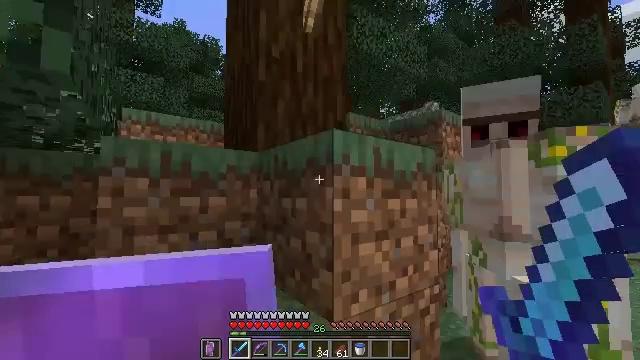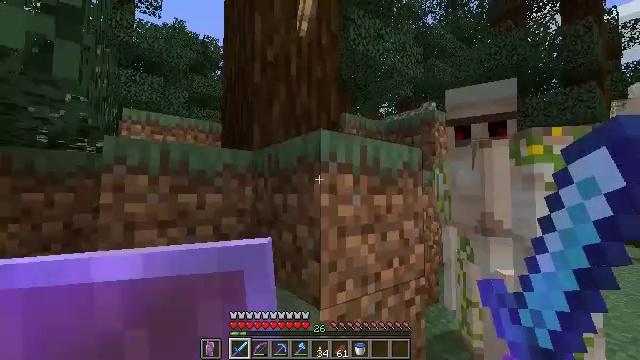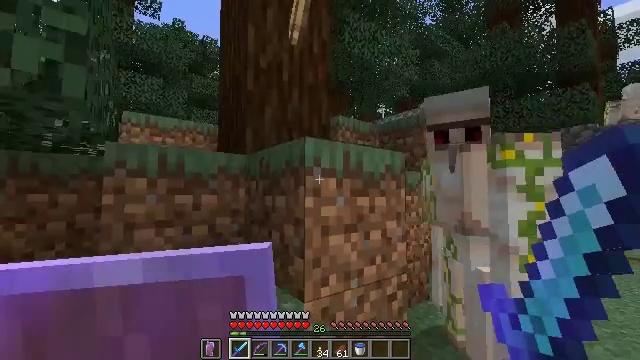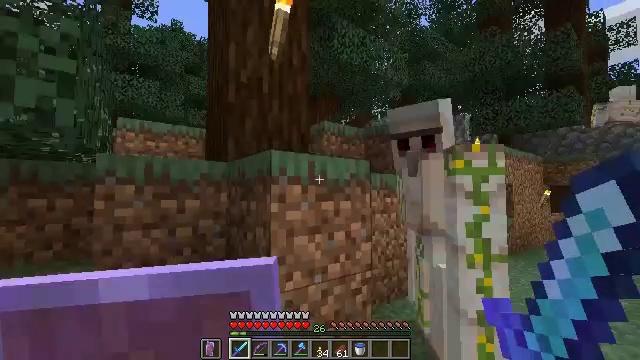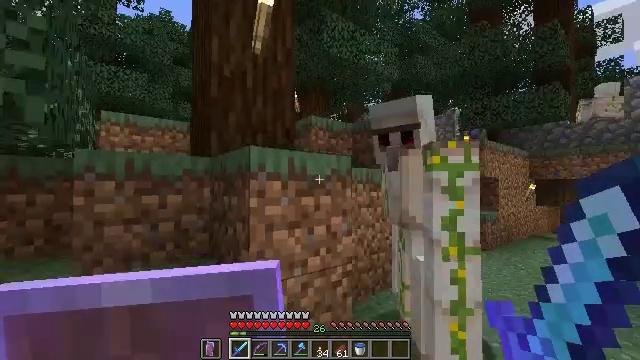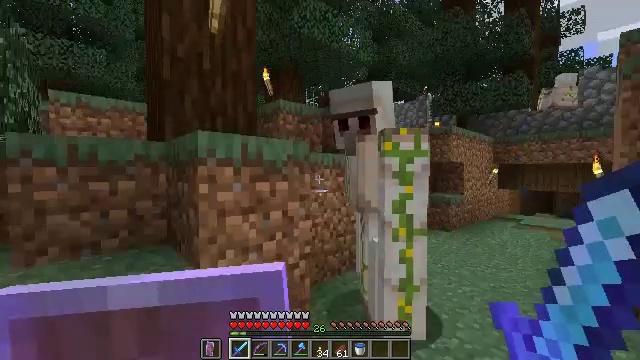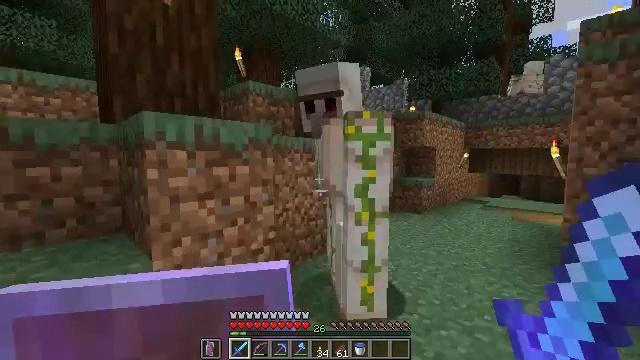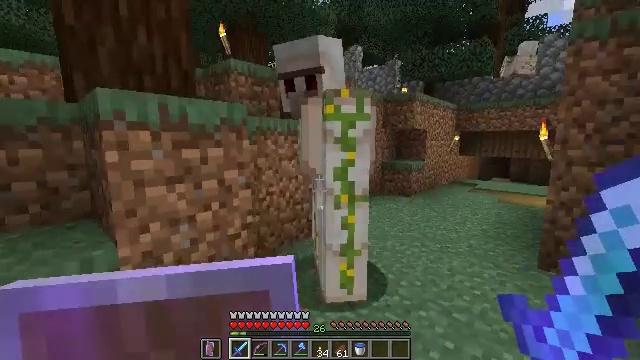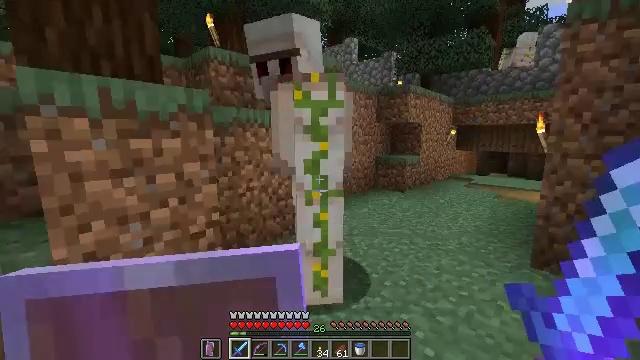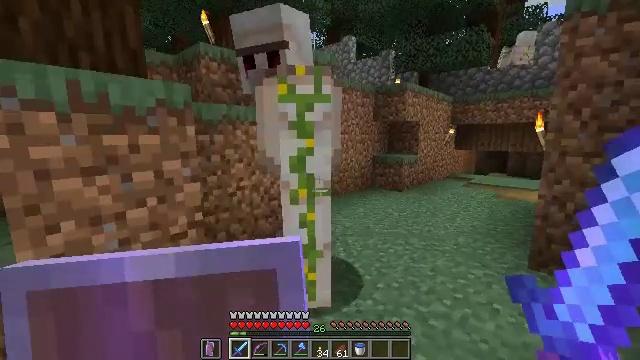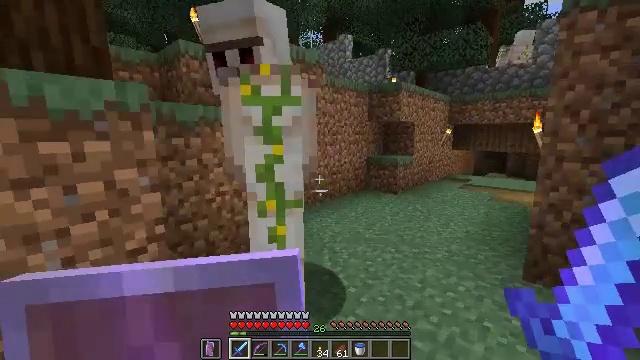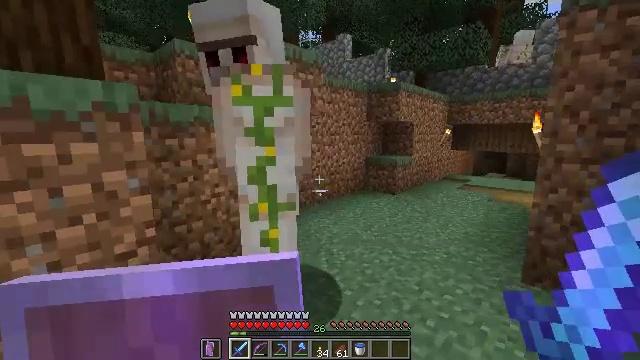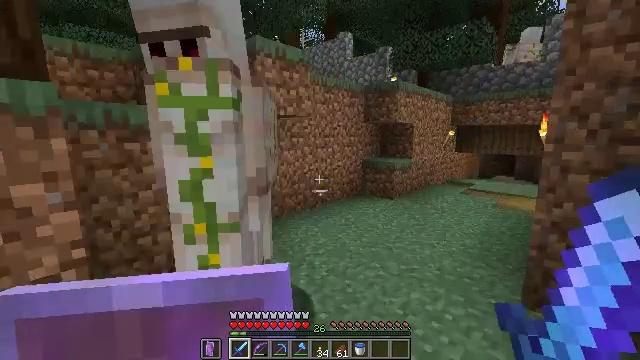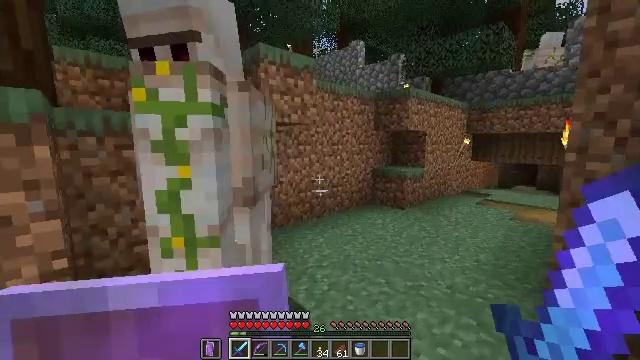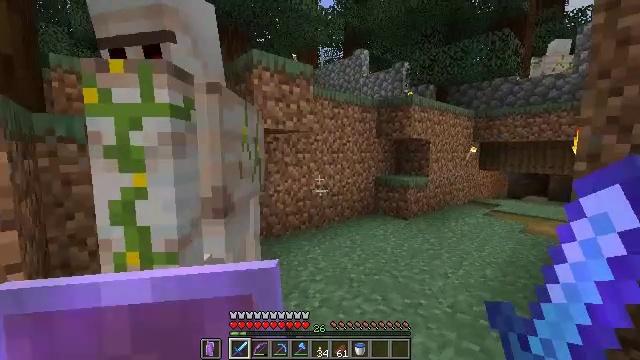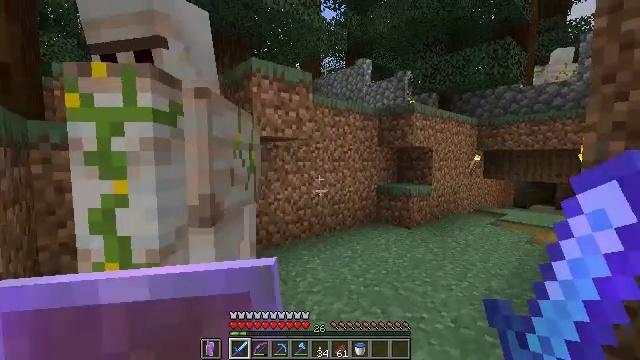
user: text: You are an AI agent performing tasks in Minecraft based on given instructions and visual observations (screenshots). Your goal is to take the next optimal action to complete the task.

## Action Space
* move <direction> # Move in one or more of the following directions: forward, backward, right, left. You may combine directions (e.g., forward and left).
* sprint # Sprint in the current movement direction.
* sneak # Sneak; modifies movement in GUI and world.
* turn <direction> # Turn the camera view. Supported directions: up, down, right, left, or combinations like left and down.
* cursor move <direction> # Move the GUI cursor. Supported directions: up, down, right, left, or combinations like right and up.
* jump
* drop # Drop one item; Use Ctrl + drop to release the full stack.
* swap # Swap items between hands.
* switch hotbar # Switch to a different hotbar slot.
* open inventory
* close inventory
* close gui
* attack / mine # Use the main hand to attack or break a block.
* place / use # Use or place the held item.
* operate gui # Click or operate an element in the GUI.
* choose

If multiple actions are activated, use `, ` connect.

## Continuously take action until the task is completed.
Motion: motion action
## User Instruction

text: Dig up the grass block for dirt.
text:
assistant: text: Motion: move back and move right
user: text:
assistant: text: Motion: move back and move right
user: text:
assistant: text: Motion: move right
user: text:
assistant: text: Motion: move right, turn right and down
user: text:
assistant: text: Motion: move right, turn right and down
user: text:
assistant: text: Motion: move forward and move right, turn right and down
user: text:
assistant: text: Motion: move forward and move right, turn right and down
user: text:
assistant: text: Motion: move forward and move right, turn down
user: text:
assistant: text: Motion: move forward and move right
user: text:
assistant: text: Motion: move forward and move right
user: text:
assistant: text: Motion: move forward and move right
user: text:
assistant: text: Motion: move forward and move right, turn left
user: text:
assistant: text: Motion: move forward and move right, turn left and up
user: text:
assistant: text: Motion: move forward and move right, turn left and up
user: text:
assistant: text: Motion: move forward and move right, turn up
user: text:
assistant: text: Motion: move forward and move right
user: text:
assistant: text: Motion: move forward and move right
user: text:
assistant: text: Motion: move forward and move right
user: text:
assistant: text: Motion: move forward and move right
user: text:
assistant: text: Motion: move forward and move right
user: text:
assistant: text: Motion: move forward and move right, turn left and up
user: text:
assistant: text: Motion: move forward and move right, turn left and up
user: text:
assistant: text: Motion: move forward and move right, turn left and up
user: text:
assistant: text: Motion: move forward and move right, turn left and up
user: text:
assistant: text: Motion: move forward and move right, attack / mine
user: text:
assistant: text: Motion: move forward and move right, attack / mine
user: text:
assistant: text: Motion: move right, attack / mine
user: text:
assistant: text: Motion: turn left, attack / mine
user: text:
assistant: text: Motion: attack / mine
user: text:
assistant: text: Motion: attack / mine